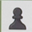
Piece: bP